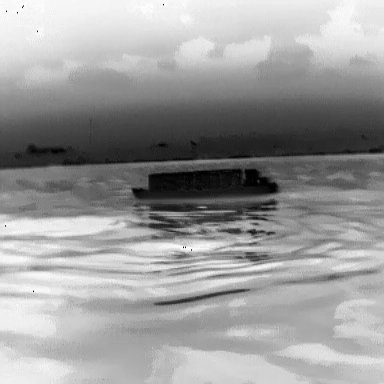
There is a fishing_boat in the infrared image.